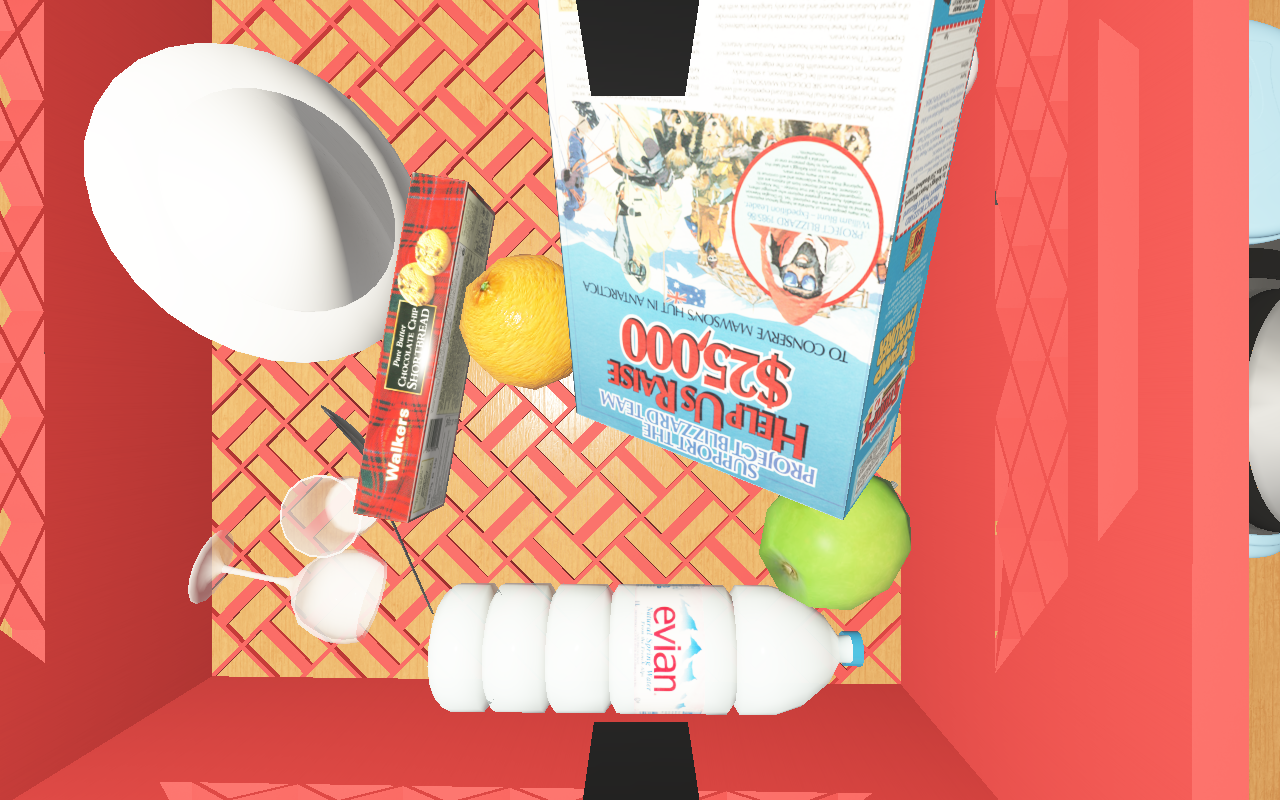
Objects in the scene:
carafe
water bottle
apple
orange
orange
plate
wineglass
jam jar
cereal box